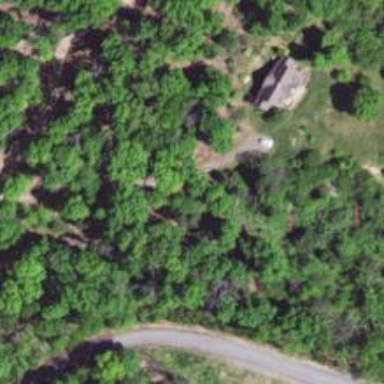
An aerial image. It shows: Driveway.